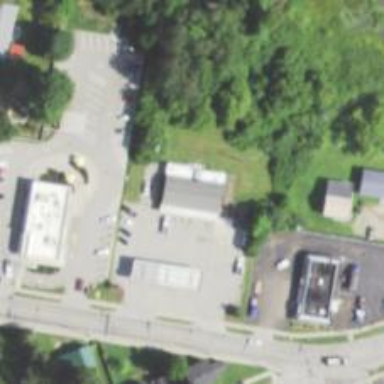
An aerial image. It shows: Convenience shop.